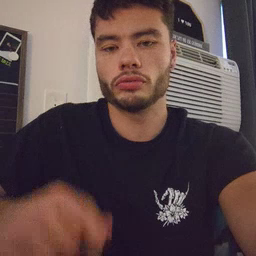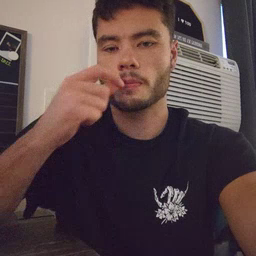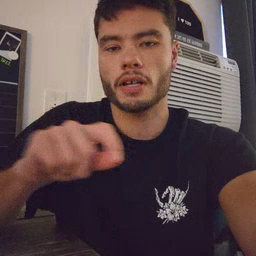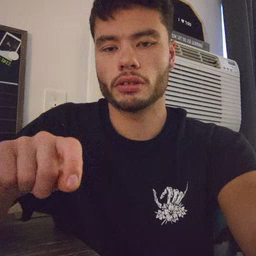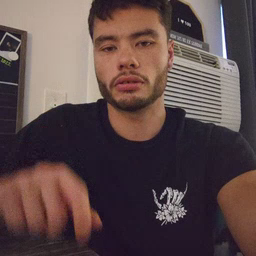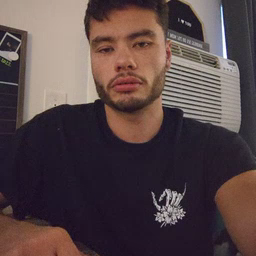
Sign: pen